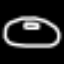
Label: donut